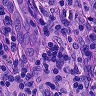
Metastatic tissue present: yes